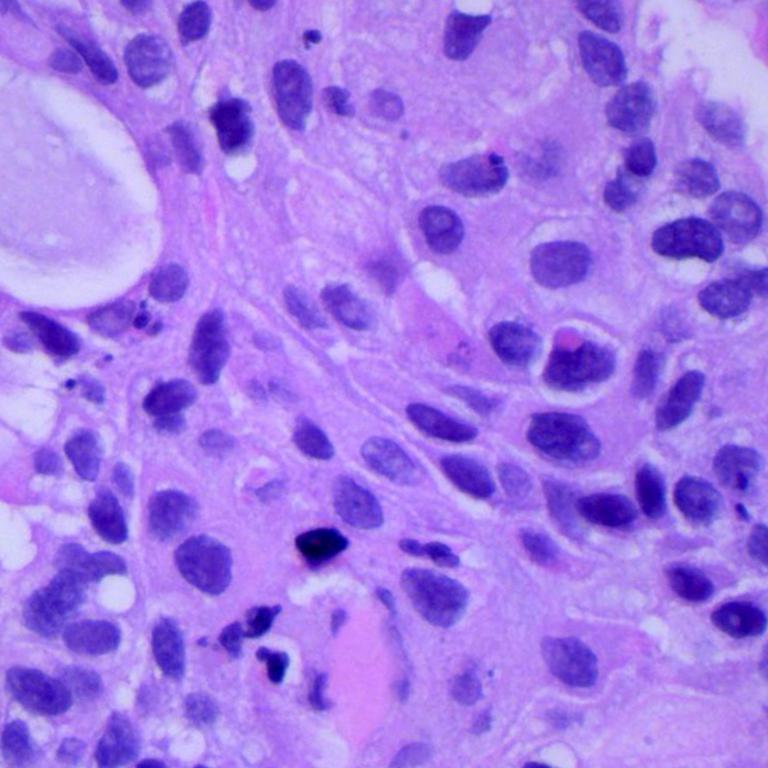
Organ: lung
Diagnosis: squamous carcinomas